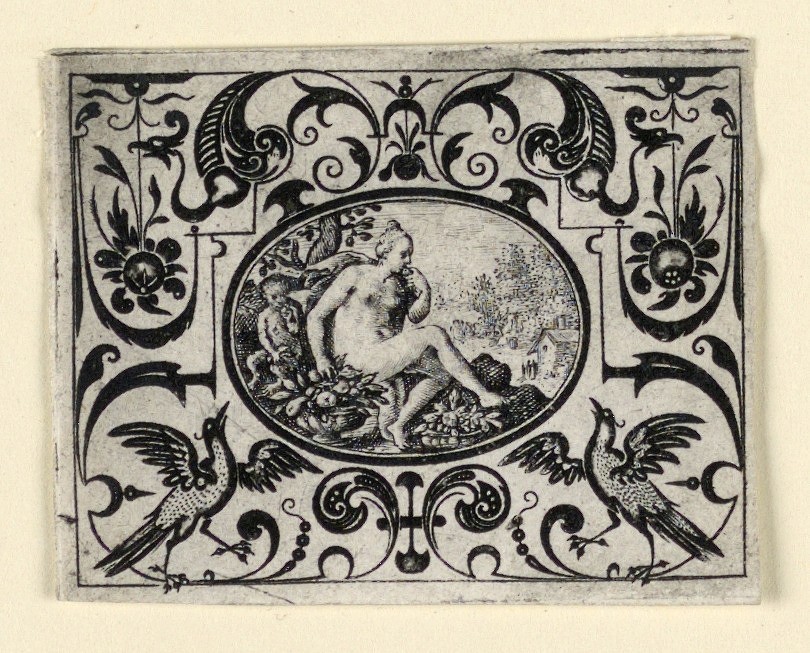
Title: Sense of Taste, Plate from Quinque sensum typi in usum aurifabroru exarati (Images of the Five Senses Engraved for the Benefit of the Goldsmith)
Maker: Crispijn de Passe the Elder, Dutch, ca. 1565 - 1637
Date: ca. 1580
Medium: Blackwork engraving on laid paper
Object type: Print
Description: Horizontal oval within horizontal rectangle. In an animal-grotesque field the medallion depcits a seated women eats a fruit in a garden.